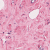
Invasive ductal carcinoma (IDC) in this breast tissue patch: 0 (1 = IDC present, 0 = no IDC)